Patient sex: F
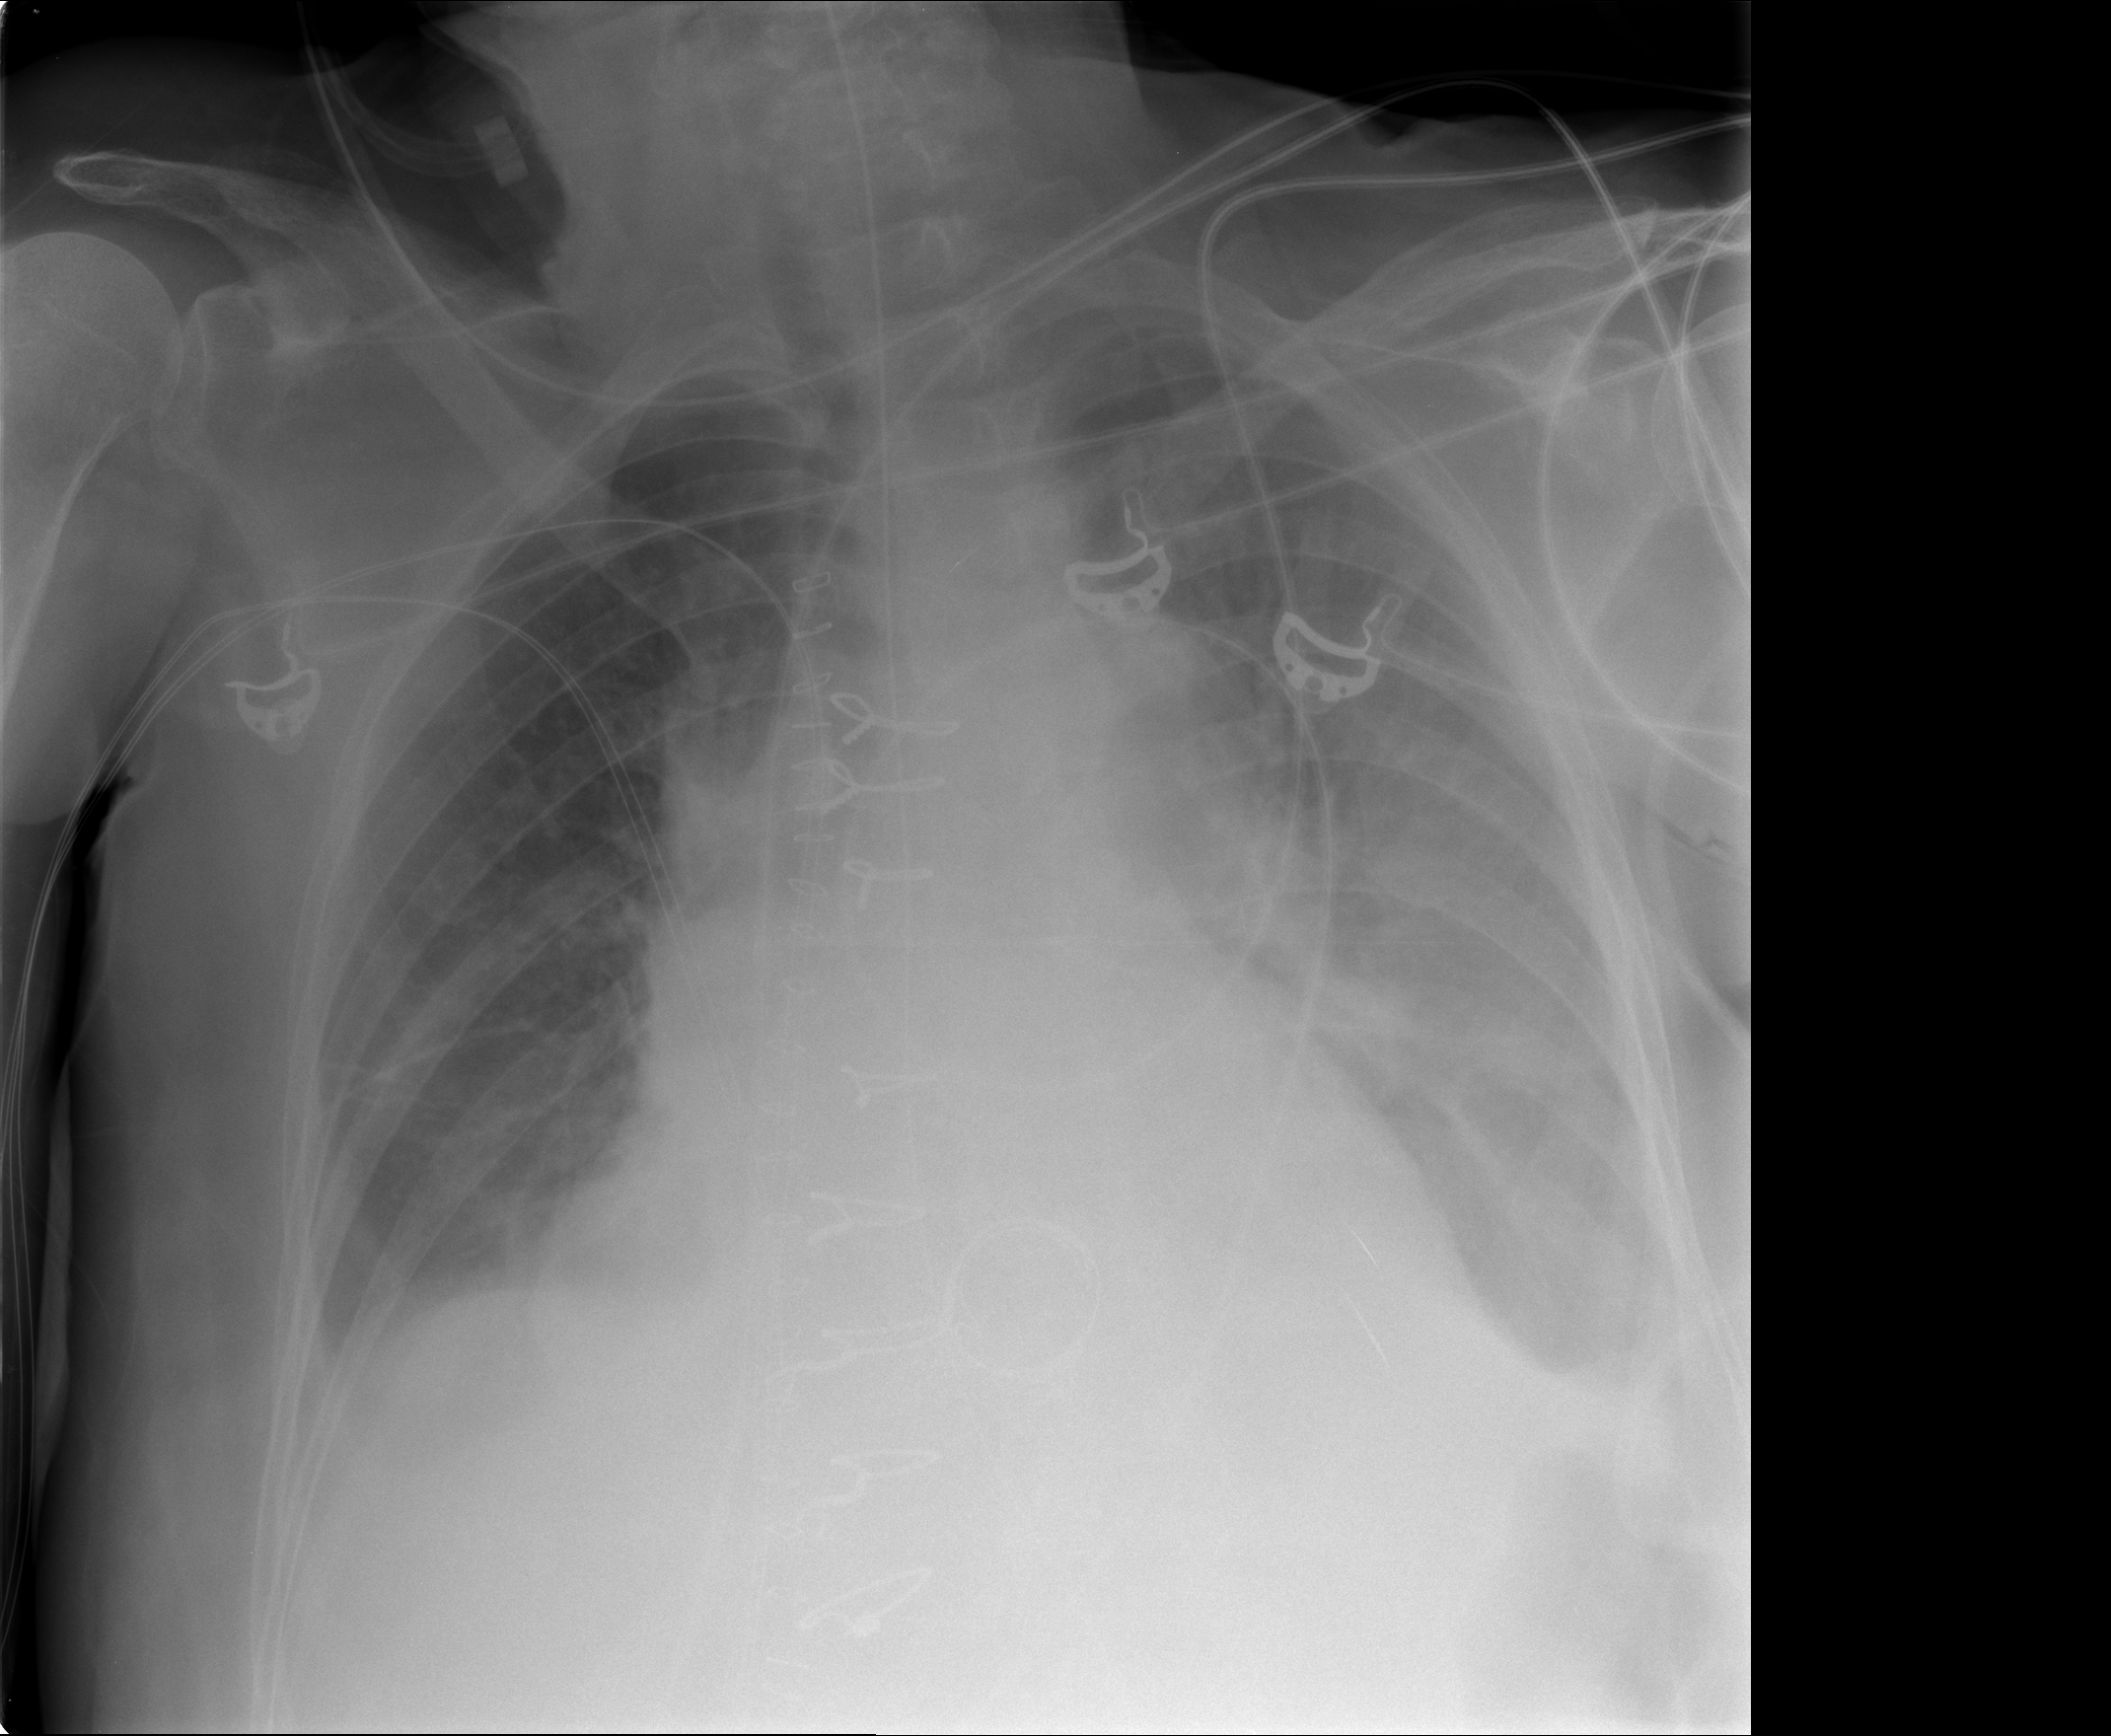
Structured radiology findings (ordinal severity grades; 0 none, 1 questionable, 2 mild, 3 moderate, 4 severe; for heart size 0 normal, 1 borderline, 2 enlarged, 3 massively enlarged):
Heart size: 2
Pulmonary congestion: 0
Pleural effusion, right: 1
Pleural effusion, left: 3
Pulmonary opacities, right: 0
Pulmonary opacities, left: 0
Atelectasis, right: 2
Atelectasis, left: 3